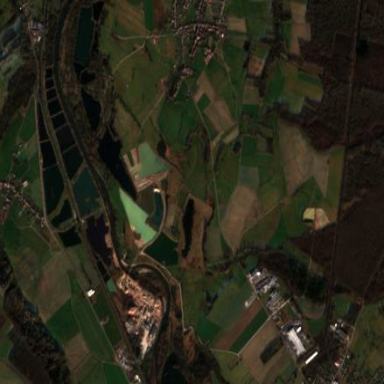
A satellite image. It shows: Quarry area.